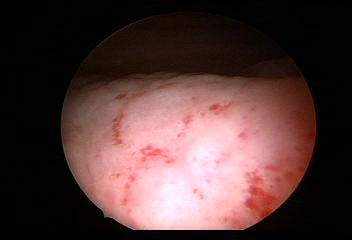
Modality: WLC
Class: Normal mucosa
Bladder cancer association: No